Aerial crown-view tile of a tropical tree (Barro Colorado Island, Panama), acquired 20250616:
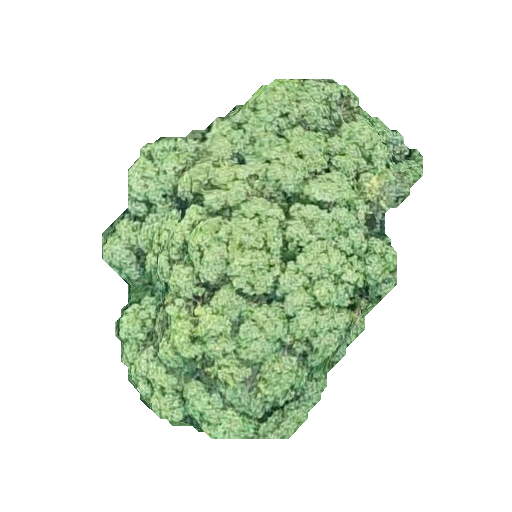
Species: Ocotea leptobotra
GBIF accepted scientific name: Ocotea leptobotra
Crown area: 115.481 m²